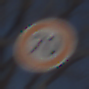
Verkehrszeichen: Geschwindigkeit70
Umgebung: Outdoor, Special
Tageszeit: MorningAfternoon
Wetter: Clear
Licht: Natural
Jahreszeit: Winter
Kontrast: HighContrast